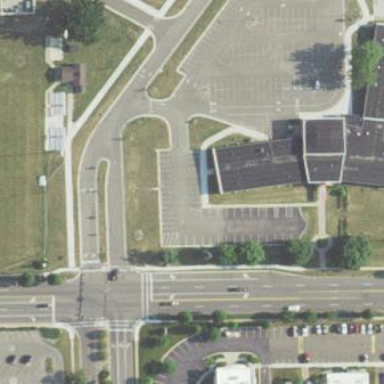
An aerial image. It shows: Parking area with surface.